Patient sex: M
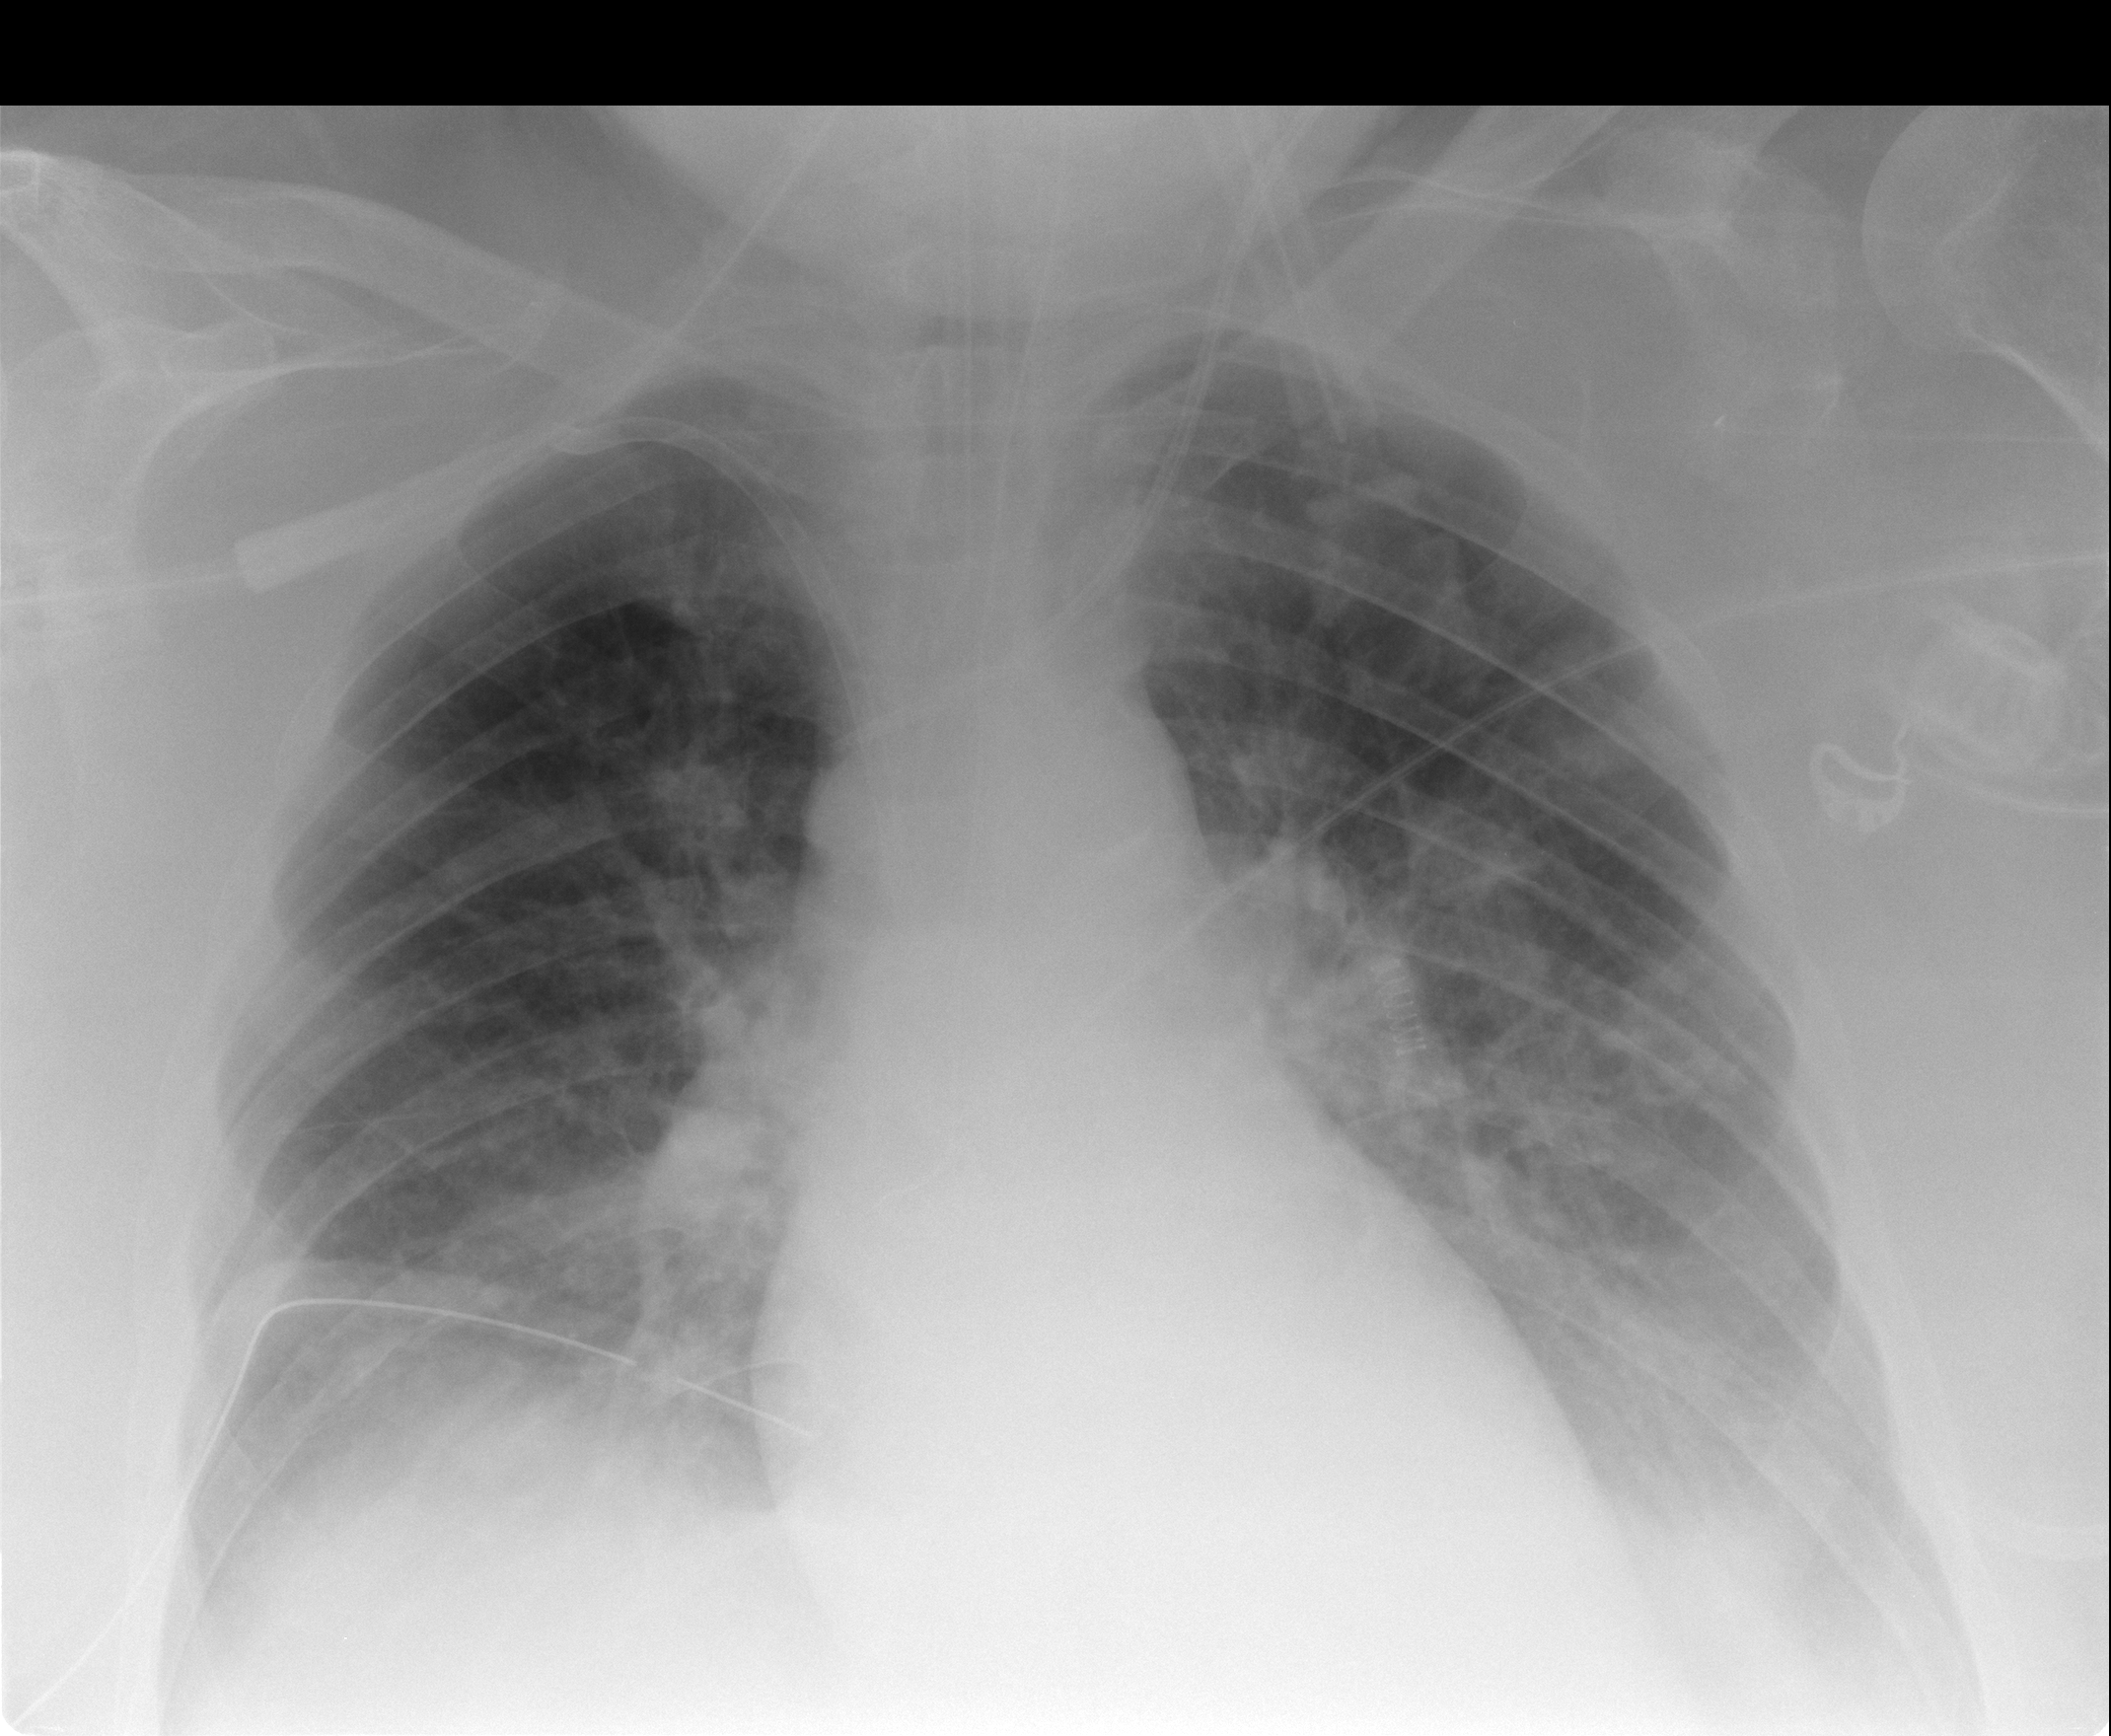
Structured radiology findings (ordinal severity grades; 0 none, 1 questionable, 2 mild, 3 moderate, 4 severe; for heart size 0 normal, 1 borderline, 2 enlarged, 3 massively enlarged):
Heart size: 0
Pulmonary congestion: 2
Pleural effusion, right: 0
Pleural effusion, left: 2
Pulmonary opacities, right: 2
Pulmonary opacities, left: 2
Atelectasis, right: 2
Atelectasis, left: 2